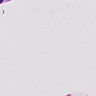
Metastatic tissue present: no